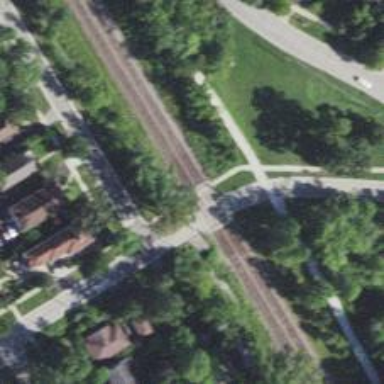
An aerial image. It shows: Railway crossing with barrier.